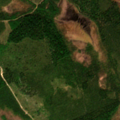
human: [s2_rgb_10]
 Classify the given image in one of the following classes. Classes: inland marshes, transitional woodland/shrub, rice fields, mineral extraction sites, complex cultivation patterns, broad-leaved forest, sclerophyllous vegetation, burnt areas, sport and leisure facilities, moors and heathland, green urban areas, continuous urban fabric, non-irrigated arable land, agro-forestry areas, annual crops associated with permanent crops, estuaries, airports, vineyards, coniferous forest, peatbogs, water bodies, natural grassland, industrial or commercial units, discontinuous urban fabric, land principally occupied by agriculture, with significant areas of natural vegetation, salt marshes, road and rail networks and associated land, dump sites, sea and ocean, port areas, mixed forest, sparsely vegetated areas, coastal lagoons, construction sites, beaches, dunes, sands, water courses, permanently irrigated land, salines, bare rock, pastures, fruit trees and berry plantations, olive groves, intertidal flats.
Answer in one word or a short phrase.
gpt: coniferous forest, mixed forest, transitional woodland/shrub